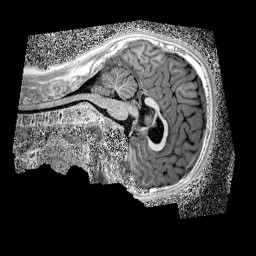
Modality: UNIT1_denoised
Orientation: sagittal
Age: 12
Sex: male
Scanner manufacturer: siemens
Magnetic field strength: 3 T
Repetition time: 4 s
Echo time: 0.00299 s